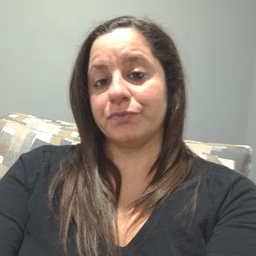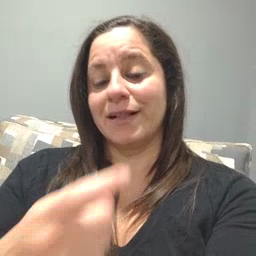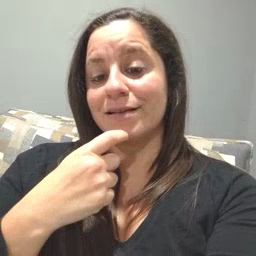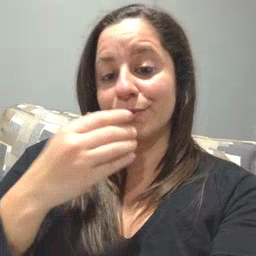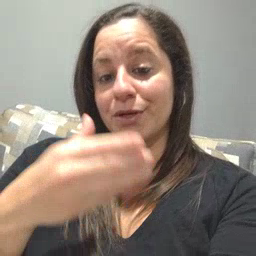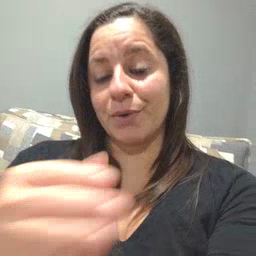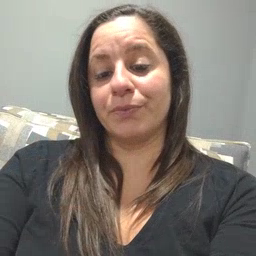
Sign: glasswindow